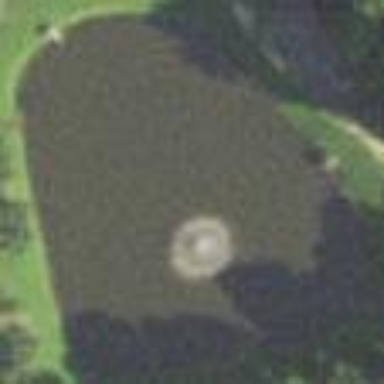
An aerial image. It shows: Serene pond surrounded by nature.